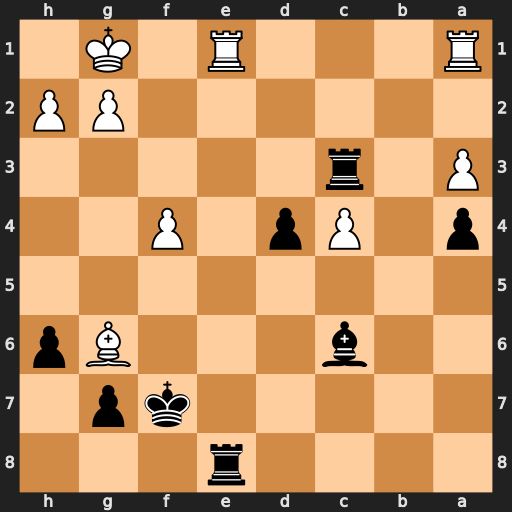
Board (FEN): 4r3/5kp1/2b3Bp/8/p1Pp1P2/P1r5/6PP/R3R1K1
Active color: b
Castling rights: -
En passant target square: -
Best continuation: Kxg6 Rxe8 Bxe8